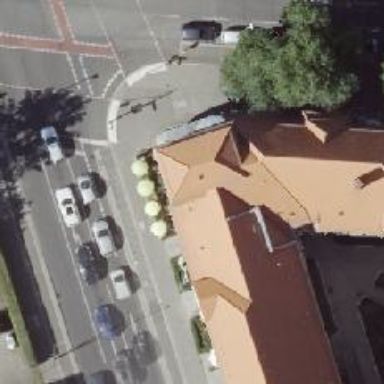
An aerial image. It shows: Restaurant.